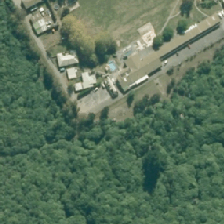
Land cover: urban_parkland